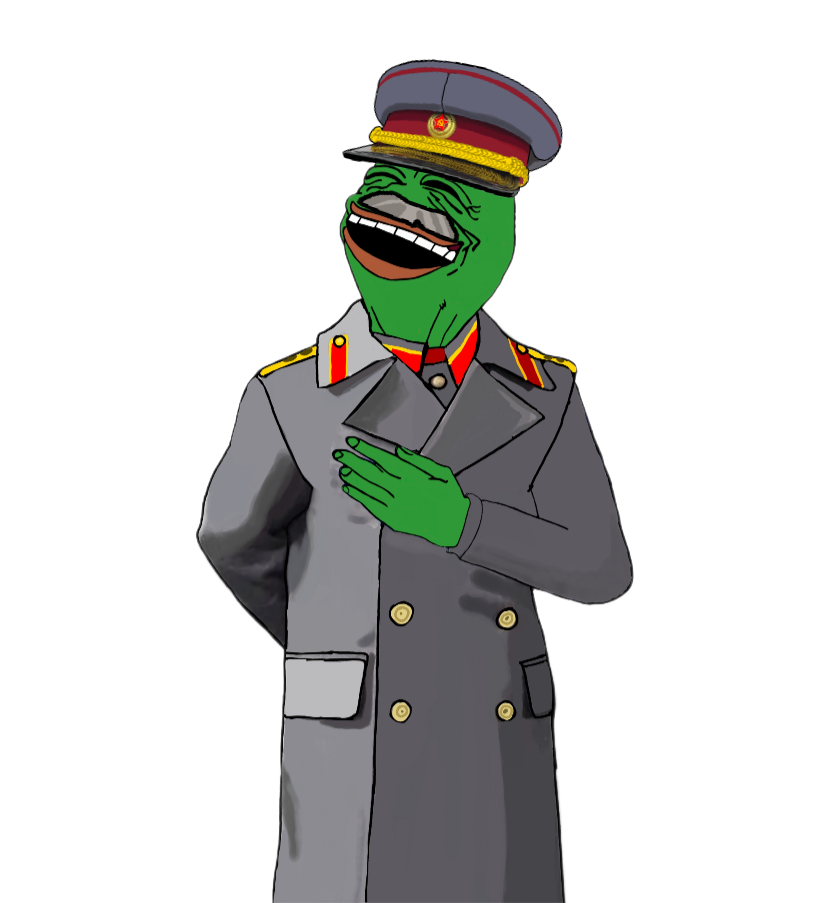
Label: 5_Pepe